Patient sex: F
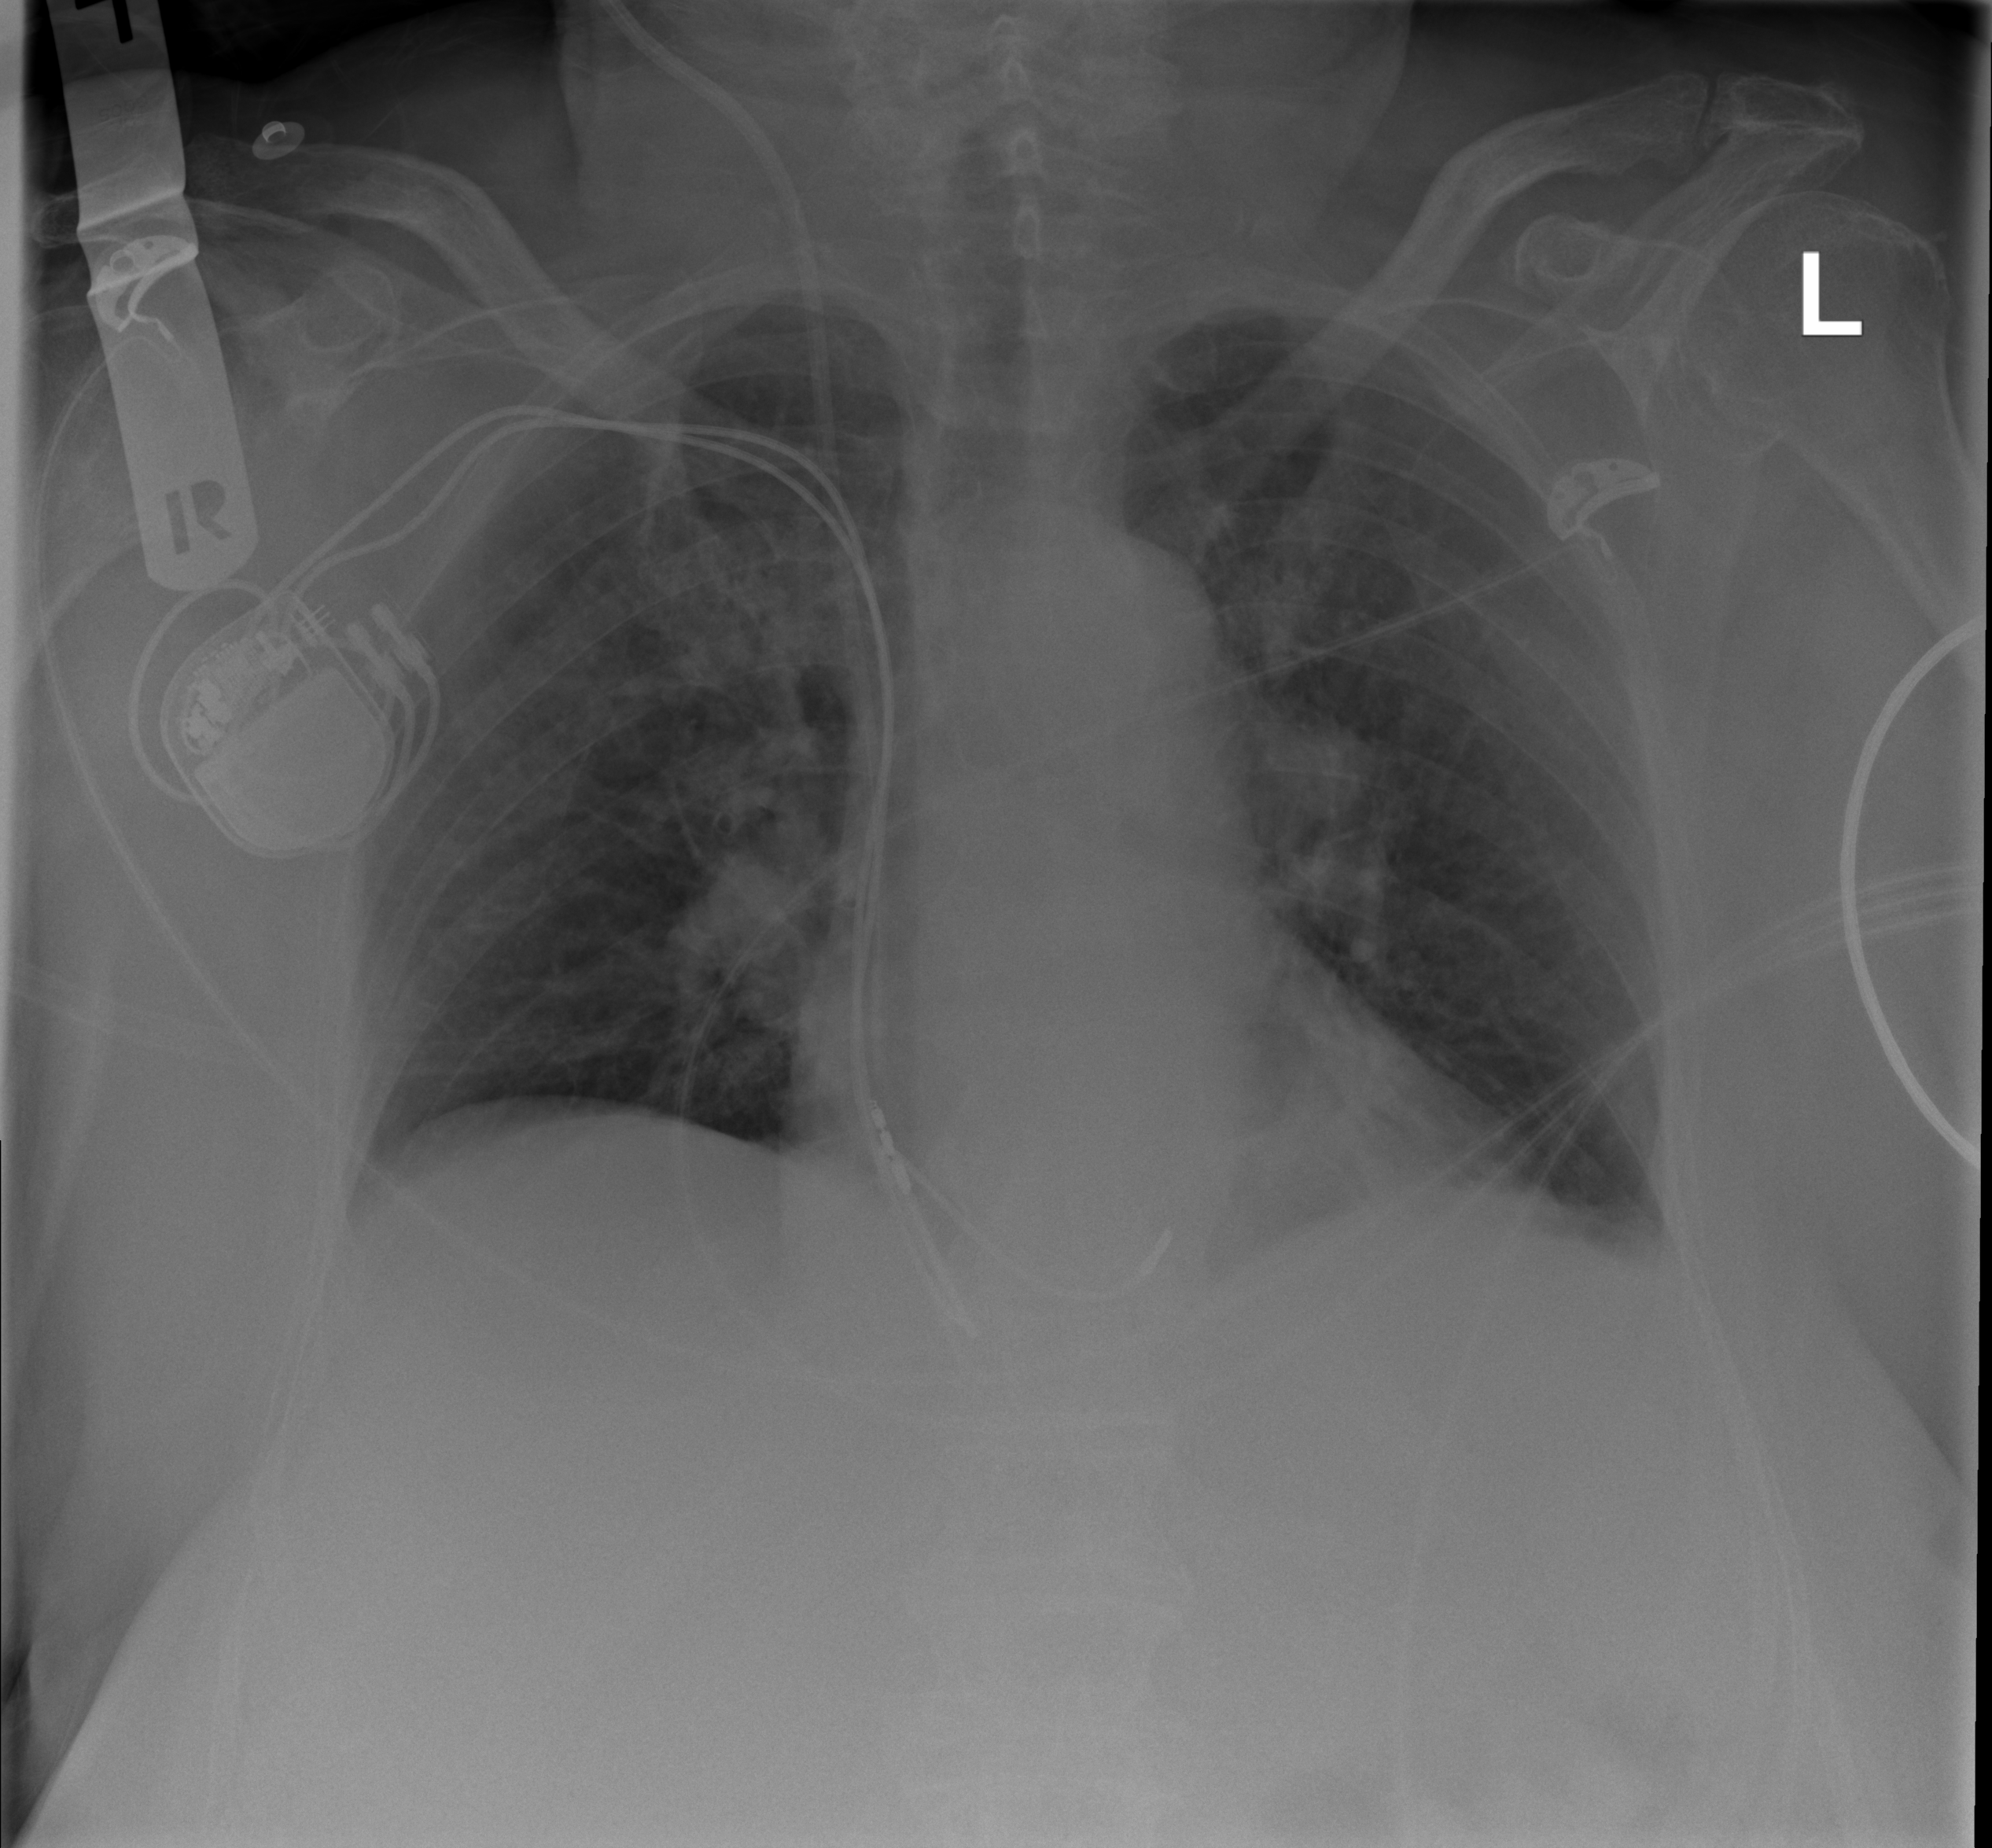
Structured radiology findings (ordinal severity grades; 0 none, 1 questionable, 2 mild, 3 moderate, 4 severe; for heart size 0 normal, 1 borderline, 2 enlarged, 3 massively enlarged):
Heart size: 1
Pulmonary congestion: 0
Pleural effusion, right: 0
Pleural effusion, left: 2
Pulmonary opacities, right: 0
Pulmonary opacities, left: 0
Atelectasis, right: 0
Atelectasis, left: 2